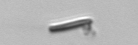
Label: fiber_TAG_external_detritus